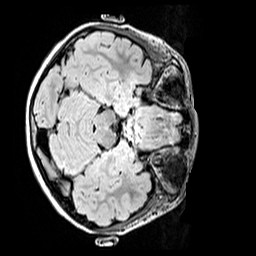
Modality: FLAIR
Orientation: axial
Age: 9
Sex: female
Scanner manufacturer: siemens
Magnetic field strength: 3 T
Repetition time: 5 s
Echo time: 0.388 s